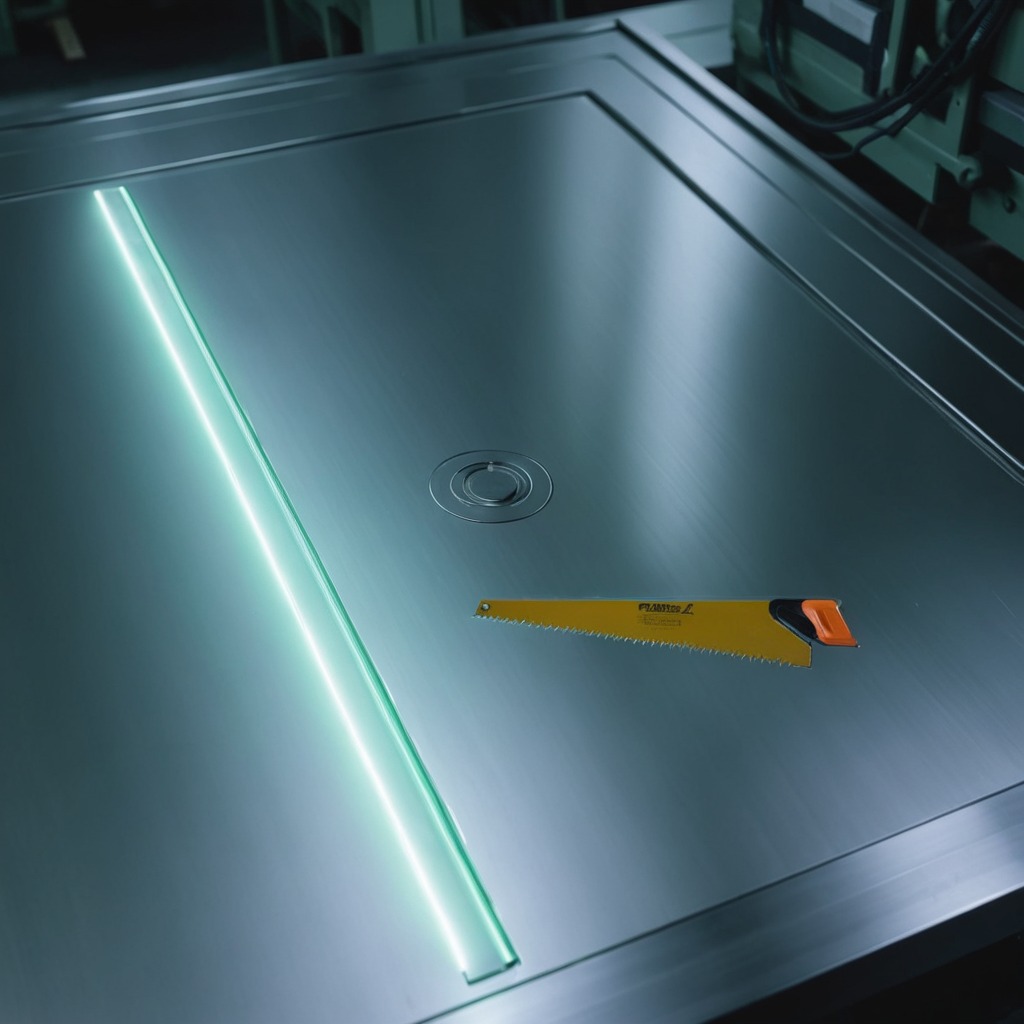
A metal saw lies on the metal table.